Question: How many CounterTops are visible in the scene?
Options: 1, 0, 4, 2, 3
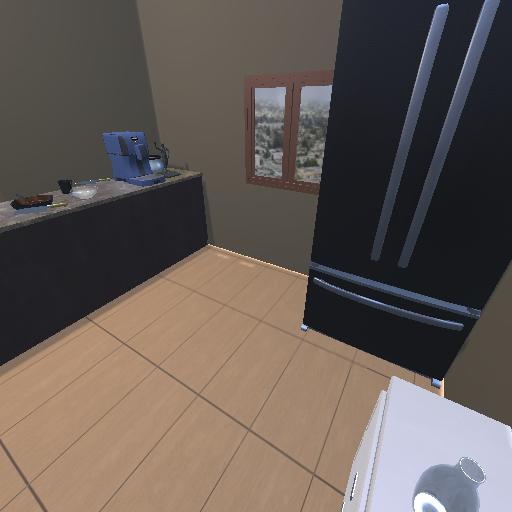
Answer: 1